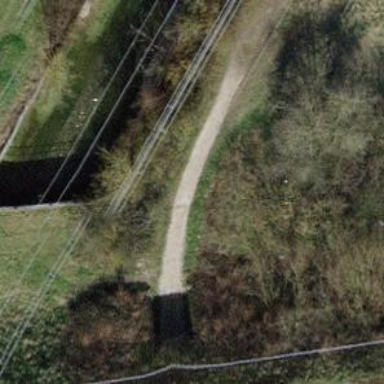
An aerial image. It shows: Unpaved path.